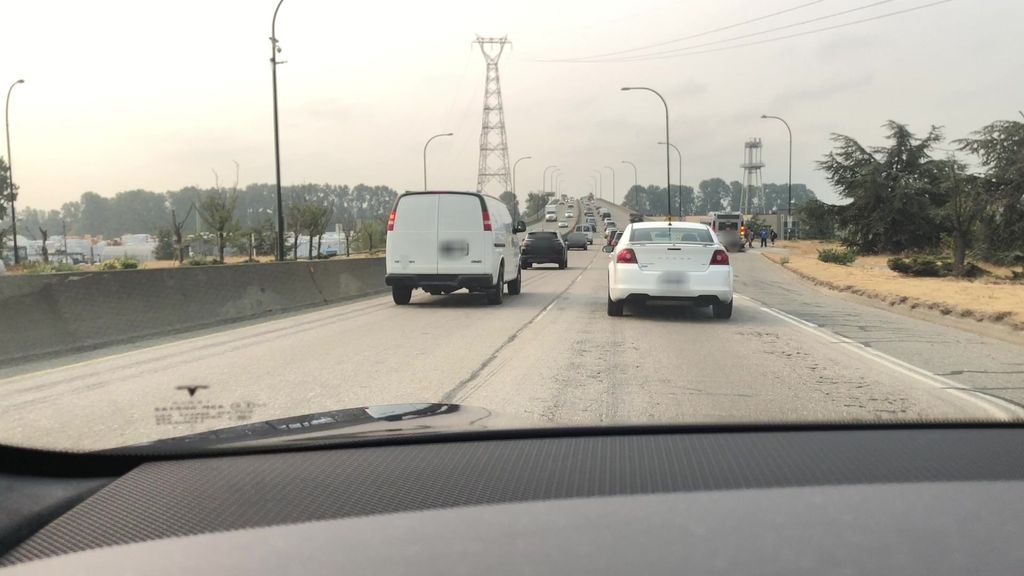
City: vancouver